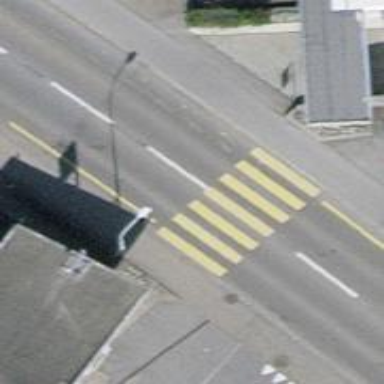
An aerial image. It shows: Uncontrolled zebra crossing on the road.